Question: I am debugging a JavaScript program with Firebug. It is simple to clear JavaScript code in its Command Editor just by clicking .
Now, how to clear output content in the website using Firebug?

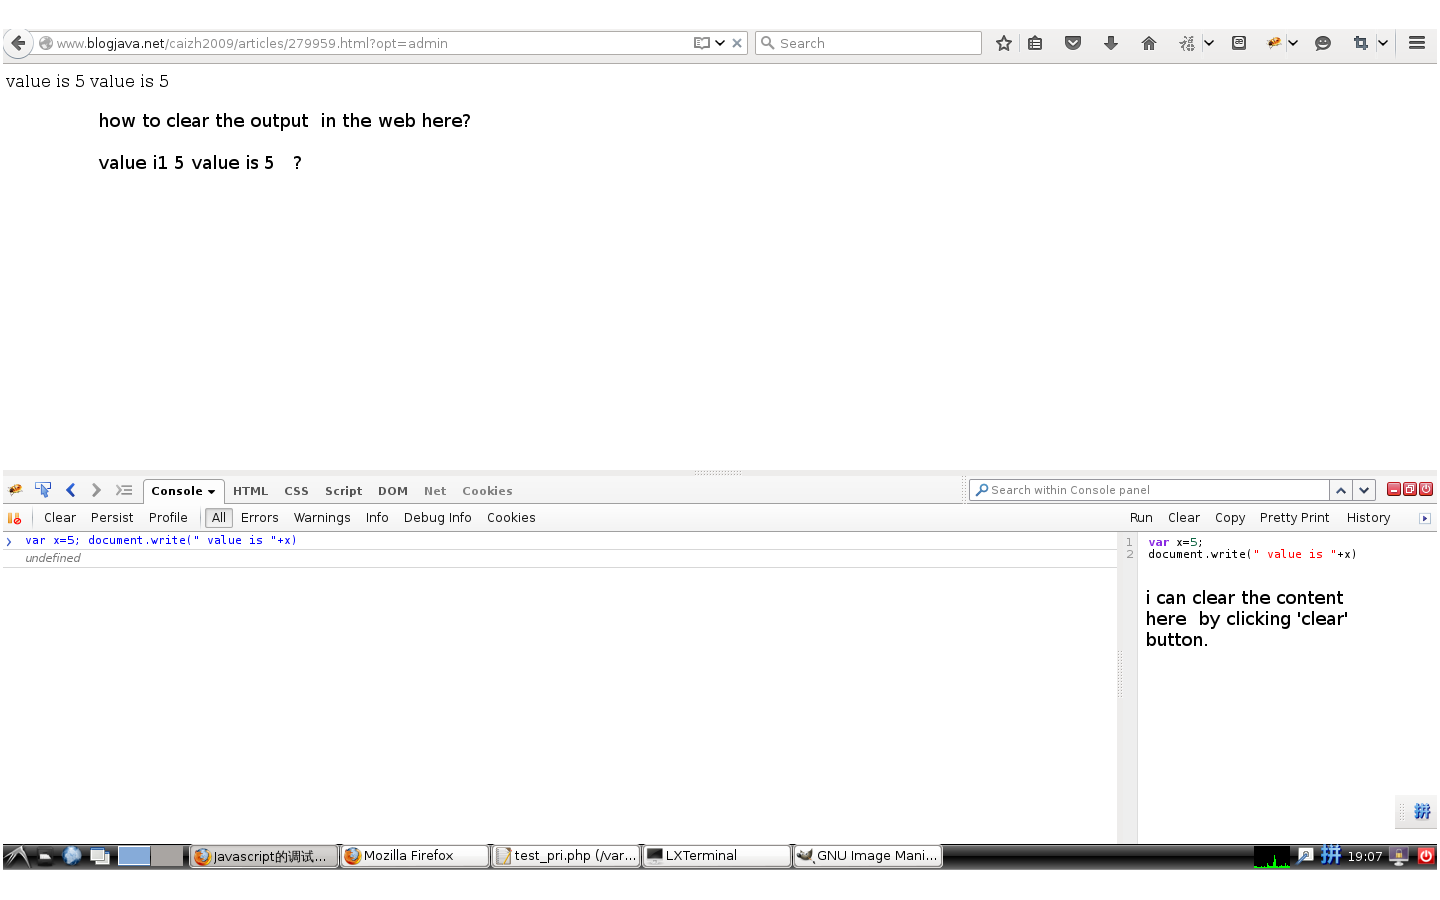
Answer: Apart from refreshing the browser each time you could run this in your console.
'''
document.body.innerHTML = '';
'''
Or while you are experimenting you could extend the document object for convenience...
'''
document.clear = function () { document.body.innerHTML = ''; }
// usage
document.clear();
'''